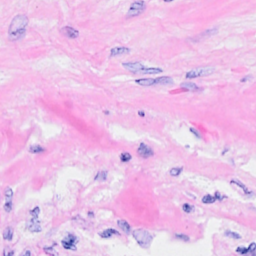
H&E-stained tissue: Breast